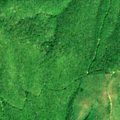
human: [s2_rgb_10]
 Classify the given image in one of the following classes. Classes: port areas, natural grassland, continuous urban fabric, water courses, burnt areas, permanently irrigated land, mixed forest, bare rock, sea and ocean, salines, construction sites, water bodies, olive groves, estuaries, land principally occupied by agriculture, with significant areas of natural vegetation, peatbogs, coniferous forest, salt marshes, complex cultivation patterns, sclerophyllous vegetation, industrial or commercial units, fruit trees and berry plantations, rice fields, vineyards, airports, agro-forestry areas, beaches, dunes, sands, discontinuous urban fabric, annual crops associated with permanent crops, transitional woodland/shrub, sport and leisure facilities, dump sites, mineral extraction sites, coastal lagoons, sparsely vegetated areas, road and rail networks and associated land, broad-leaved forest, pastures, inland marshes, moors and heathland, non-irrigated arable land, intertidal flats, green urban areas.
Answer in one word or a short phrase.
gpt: broad-leaved forest